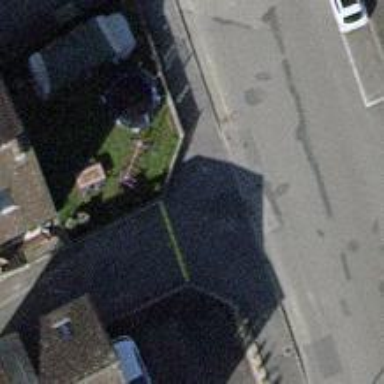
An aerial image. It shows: Driveway with sidewalk.